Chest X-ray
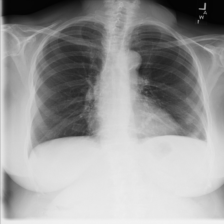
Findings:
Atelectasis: negative
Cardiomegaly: negative
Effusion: negative
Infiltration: negative
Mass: negative
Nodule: negative
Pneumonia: negative
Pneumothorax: negative
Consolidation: negative
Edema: negative
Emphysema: negative
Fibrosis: negative
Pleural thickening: negative
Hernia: negative